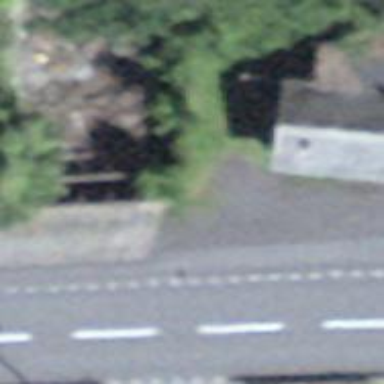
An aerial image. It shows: Retaining wall.